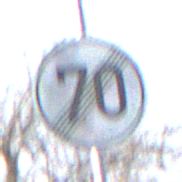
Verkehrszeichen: EndeGeschwindigkeit70
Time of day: MorningAfternoon
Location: Outdoor (Nature)
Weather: PartlyCloudy
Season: NotSpecified
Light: Natural